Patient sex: M
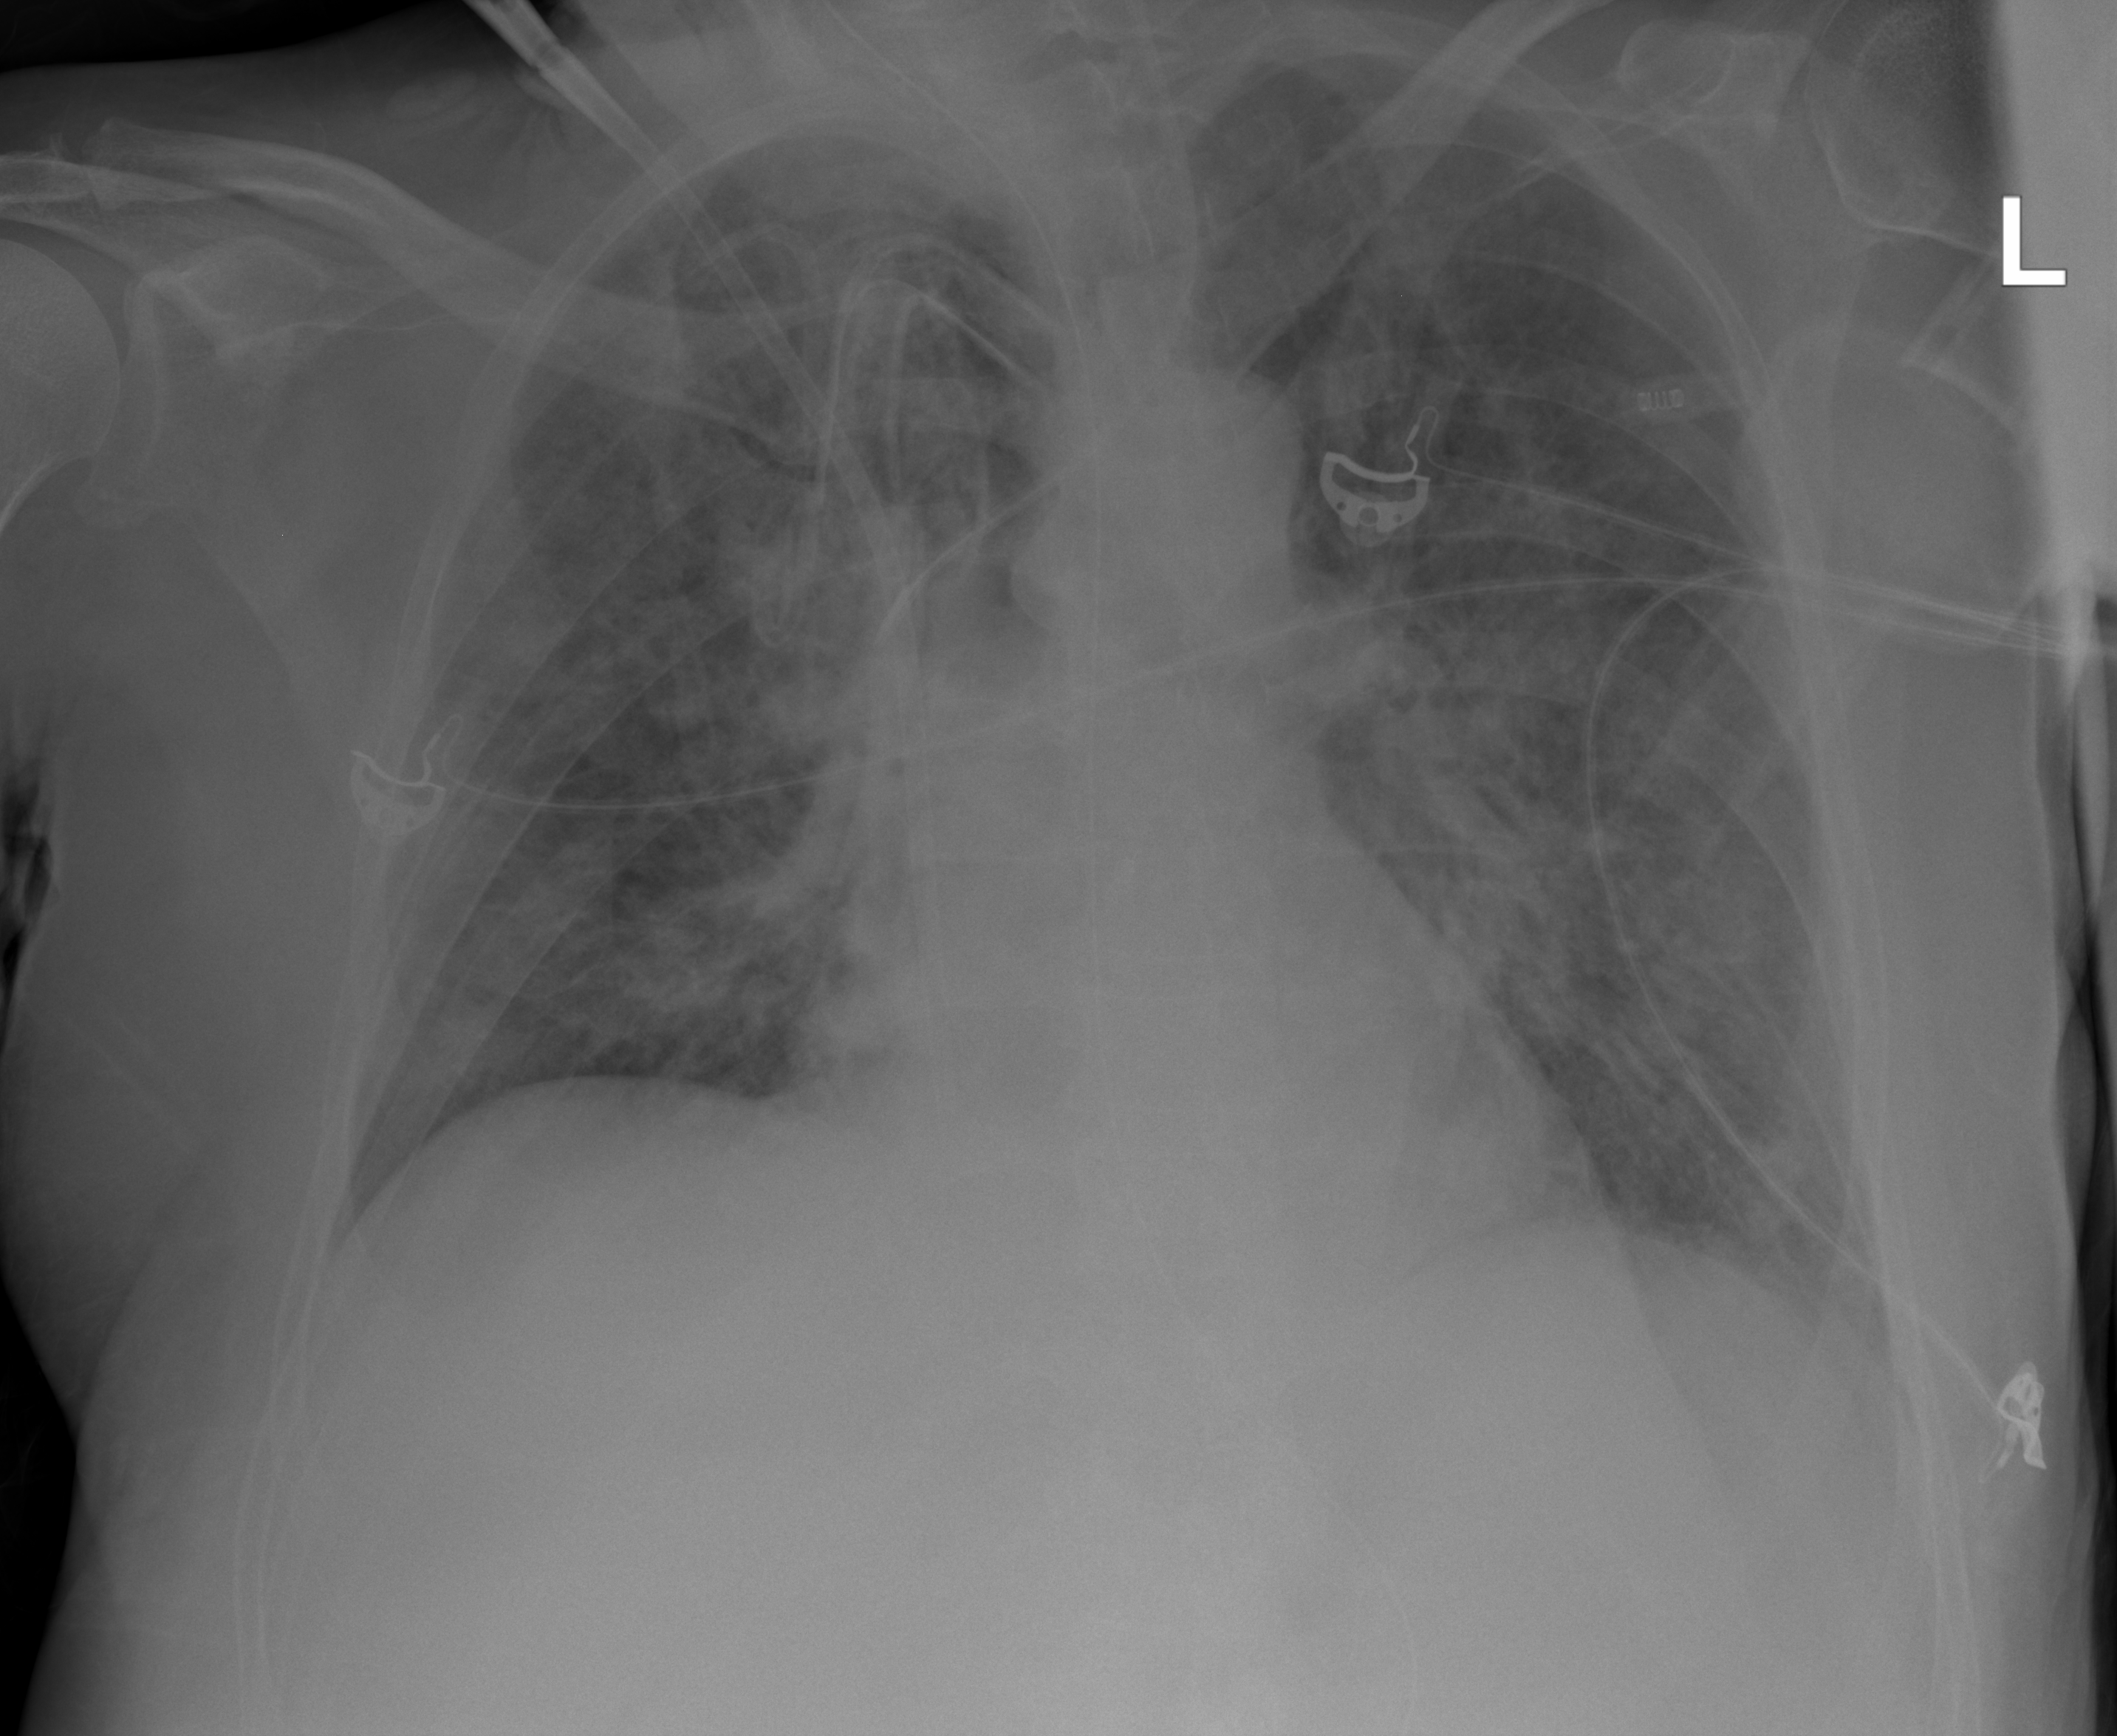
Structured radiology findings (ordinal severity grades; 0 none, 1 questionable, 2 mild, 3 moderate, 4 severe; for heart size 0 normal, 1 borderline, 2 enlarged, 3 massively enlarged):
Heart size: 1
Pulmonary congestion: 2
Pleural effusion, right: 0
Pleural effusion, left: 0
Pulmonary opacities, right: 3
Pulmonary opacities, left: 3
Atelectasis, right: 2
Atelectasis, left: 2